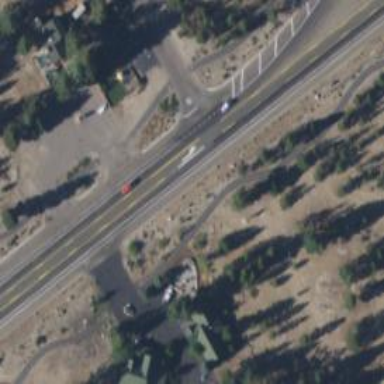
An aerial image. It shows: Asphalt trunk highway.